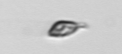
Label: Cryptophyta